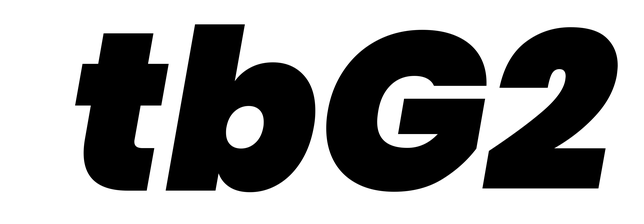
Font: Poppins-BlackItalic